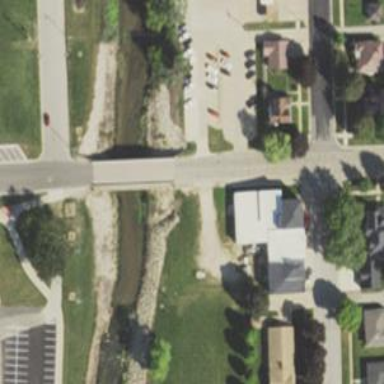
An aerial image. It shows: Alley classified as service road.